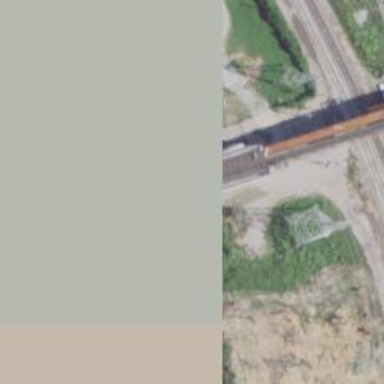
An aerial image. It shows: Railway line running on embankment.